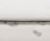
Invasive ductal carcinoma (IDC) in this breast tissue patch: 0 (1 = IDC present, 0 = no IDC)